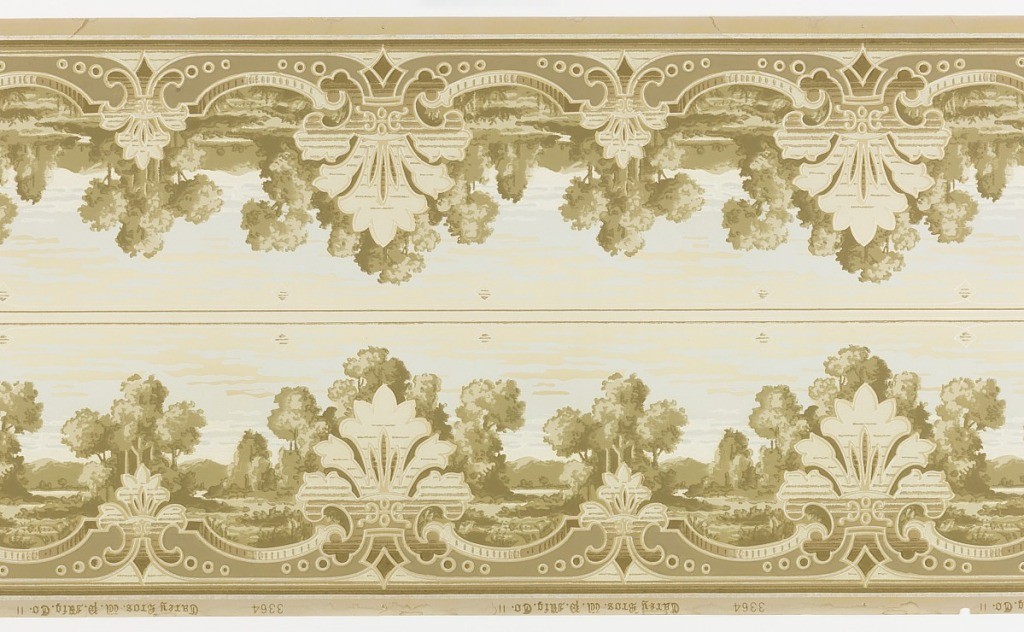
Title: Frieze
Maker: Carey Bros. W.P. Mfg. Co., Philadelphia, Pennsylvania, founded 1882
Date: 1905–1915
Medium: Machine-printed paper
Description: Printed two across, bands of mirror-reversed repeating design composed of a landscape scene of trees and mountains and clouds bordered on the bottom by a simple continuous frieze of large and small anthemions and on the top by a simple repeating diamond design on a solid ground. Printed in mica, beige, light blue, greens, taupe and cream.